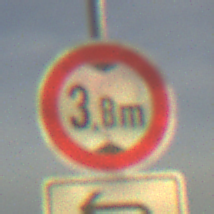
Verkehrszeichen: TatsaechlicheHoehe
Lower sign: RichtungsangabeDurchPfeile2
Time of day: SunriseSunset
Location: Outdoor (Nature)
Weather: PartlyCloudy
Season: Summer
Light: Natural